Aerial crown-view tile of a tropical tree (Barro Colorado Island, Panama), acquired 20240611:
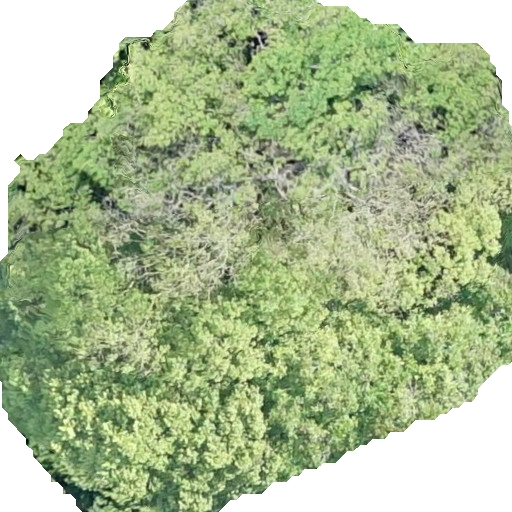
Species: Terminalia oblonga
GBIF accepted scientific name: Terminalia oblonga
Crown area: 340.511 m²